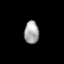
Tissue: prostate
Cell type: T cells
Senescence score: 0.3581
Nuclear area (px): 324
Mean DAPI intensity: 164.815